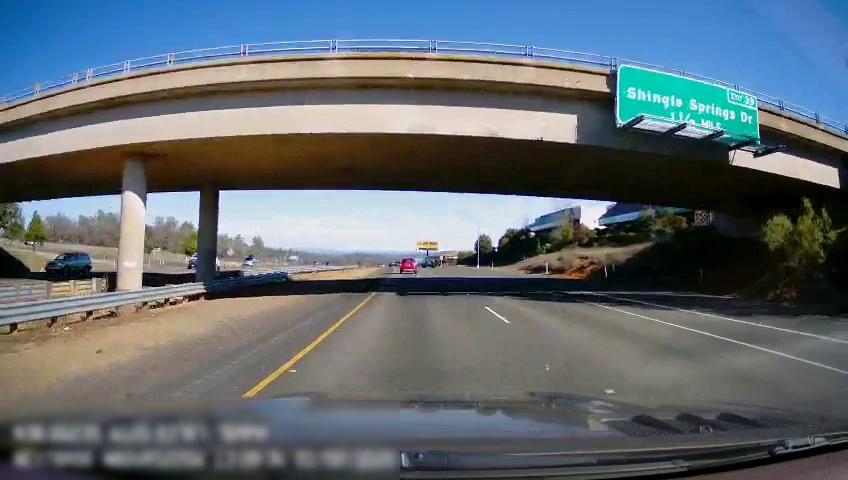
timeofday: Day
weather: Sunny
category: Drivable Space
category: Drivable Space
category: Vehicles | SUV
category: Vehicles | SUV
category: Vehicles | SUV
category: Vehicles | SUV
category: Vehicles | SUV
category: Lanes | Current Lane
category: Lanes | Current Lane
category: Lanes | Alternate Lane
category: Lanes | Alternate Lane
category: Traffic | Signs